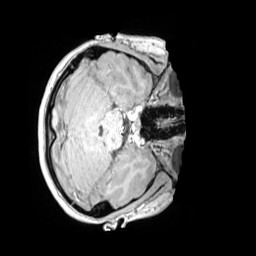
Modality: MP2RAGE
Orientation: axial
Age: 12
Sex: female
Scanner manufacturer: siemens
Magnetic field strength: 3 T
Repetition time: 4 s
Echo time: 0.00303 s